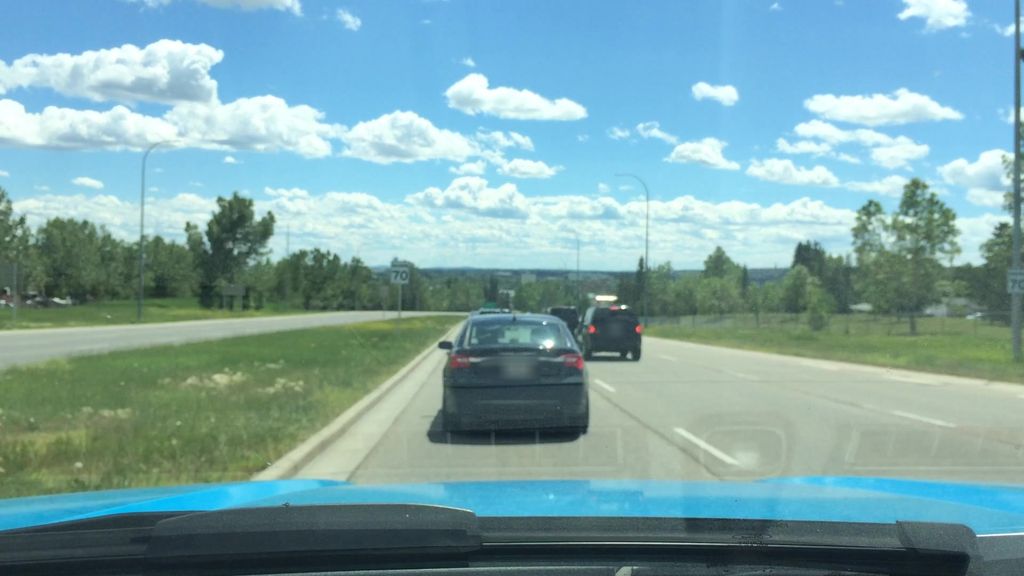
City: calgary